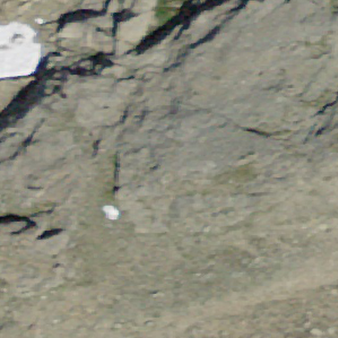
Label: other